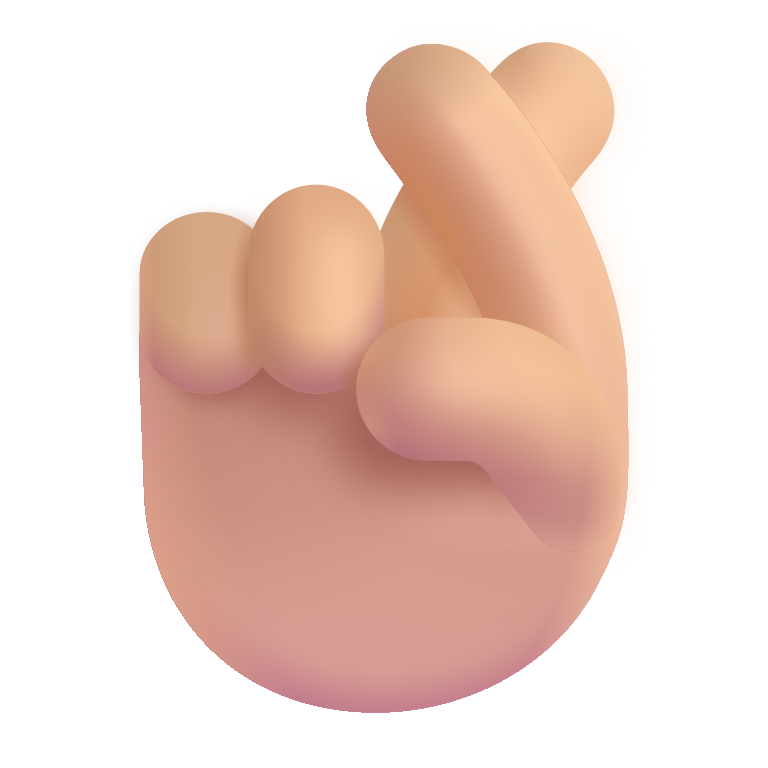
crossed fingers color  light